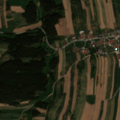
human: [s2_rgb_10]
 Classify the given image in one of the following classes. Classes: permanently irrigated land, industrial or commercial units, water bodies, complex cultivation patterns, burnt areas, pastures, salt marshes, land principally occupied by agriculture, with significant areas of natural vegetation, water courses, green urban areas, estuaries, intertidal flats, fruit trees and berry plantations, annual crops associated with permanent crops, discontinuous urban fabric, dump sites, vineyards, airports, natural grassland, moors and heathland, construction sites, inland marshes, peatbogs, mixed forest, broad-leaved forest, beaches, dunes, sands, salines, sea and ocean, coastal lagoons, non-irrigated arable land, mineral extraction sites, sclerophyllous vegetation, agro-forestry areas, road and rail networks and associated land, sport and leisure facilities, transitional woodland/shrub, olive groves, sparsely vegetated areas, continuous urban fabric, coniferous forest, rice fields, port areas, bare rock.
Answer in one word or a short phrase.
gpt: discontinuous urban fabric, non-irrigated arable land, land principally occupied by agriculture, with significant areas of natural vegetation, coniferous forest